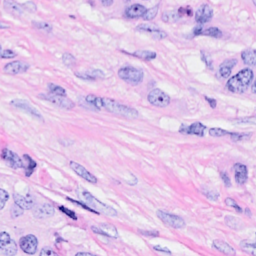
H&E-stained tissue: Breast